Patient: sex F, age 72
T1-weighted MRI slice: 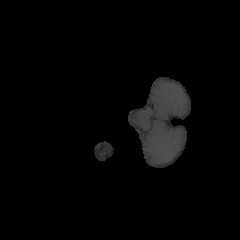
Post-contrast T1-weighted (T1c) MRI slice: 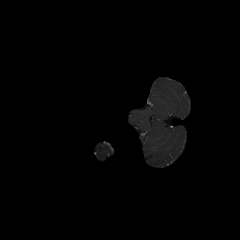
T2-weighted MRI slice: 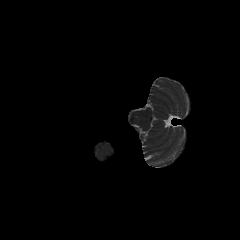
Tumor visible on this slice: no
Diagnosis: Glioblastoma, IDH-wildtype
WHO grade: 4